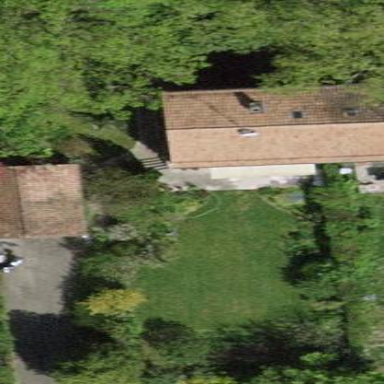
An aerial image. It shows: Garden surrounded by fence.